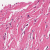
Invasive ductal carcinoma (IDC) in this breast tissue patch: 0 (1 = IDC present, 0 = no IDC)